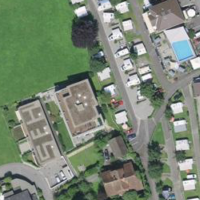
EUNIS habitat code: 53
Species observed at this site:
Juglans regia
Passer domesticus